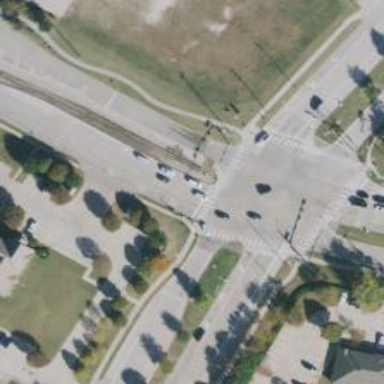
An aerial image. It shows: Secondary road with separate sidewalks.